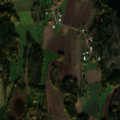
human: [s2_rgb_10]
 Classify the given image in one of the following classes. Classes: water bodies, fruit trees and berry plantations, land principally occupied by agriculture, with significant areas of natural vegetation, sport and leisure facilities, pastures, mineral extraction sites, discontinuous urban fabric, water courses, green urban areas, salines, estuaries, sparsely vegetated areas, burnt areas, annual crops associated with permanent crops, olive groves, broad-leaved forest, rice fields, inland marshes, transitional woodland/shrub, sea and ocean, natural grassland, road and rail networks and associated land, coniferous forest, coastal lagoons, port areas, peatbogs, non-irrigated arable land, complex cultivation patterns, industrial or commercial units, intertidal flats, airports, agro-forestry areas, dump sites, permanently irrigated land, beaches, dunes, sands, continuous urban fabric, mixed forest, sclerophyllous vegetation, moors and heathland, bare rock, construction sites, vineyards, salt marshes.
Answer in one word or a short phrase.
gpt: land principally occupied by agriculture, with significant areas of natural vegetation, coniferous forest, mixed forest, bare rock